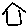
Label: house